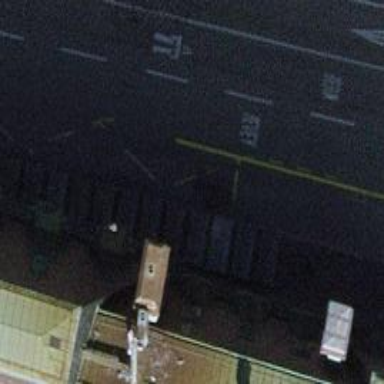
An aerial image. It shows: Asphalt sidewalk along the footway.